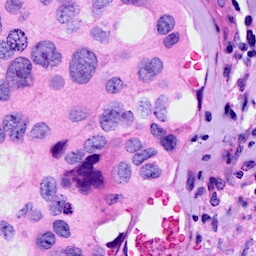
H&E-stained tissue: Breast